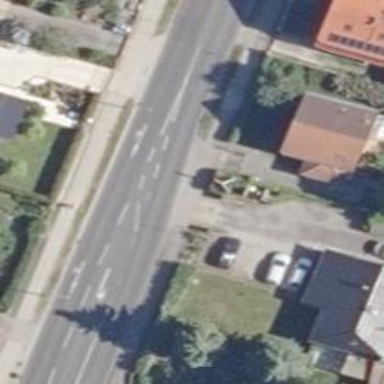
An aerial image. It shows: Tertiary road with asphalt surface and sidewalks on both sides.